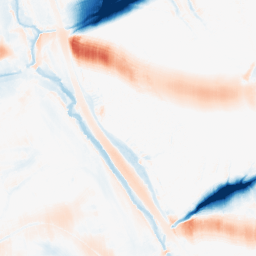
Category: morphological
Decomposition family: morphological_ellipse
Decomposition parameters: operation: average
width: 50
height: 20
Upsampling method: cubic_catmull_rom
Upsampling parameters: scale: 2
Upsampling scale: 2